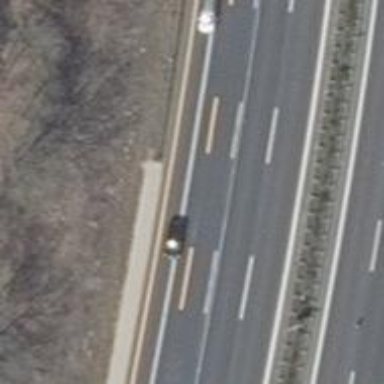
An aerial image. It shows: Asphalt motorway.